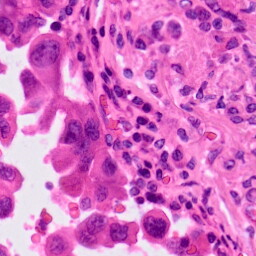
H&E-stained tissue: Lung